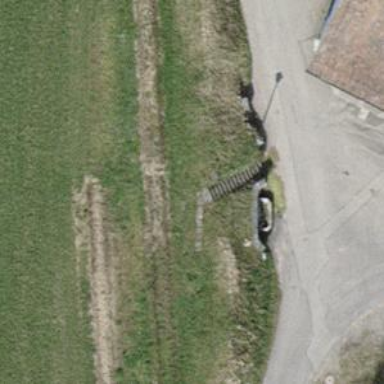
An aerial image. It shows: Set of steps on the road.